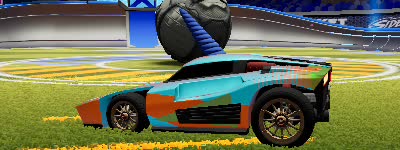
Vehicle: breakout